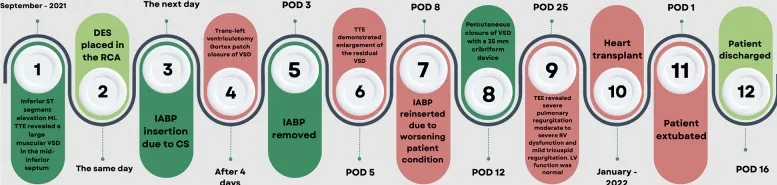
The timeline depicts the progression of patient's condition at various time points.
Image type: chart (chart)